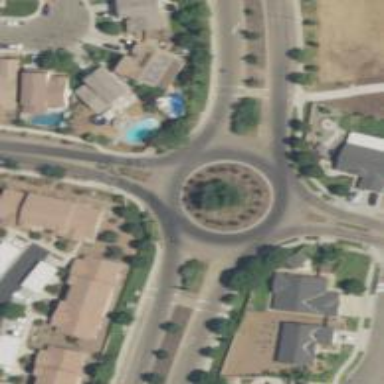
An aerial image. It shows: Tertiary road leading to roundabout.